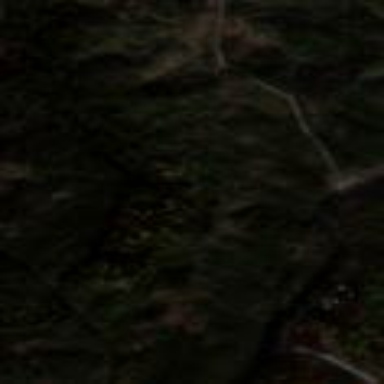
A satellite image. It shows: Forest area.